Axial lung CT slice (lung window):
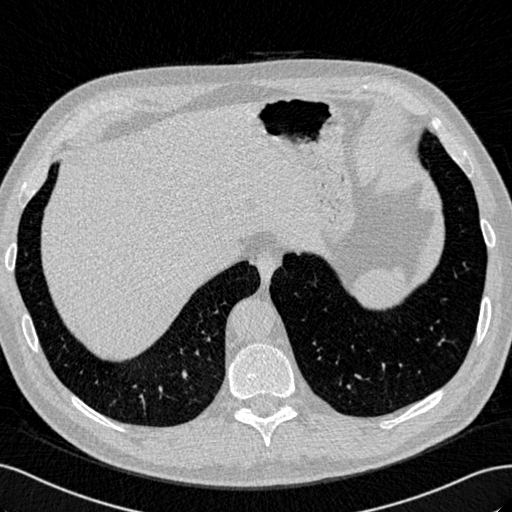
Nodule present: no